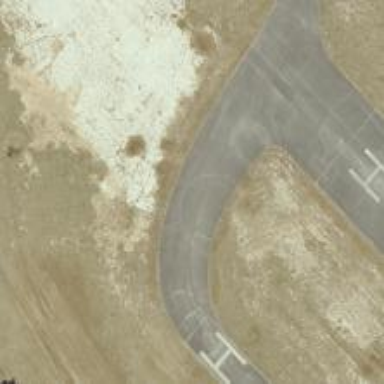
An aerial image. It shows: View of taxiway at the airport.